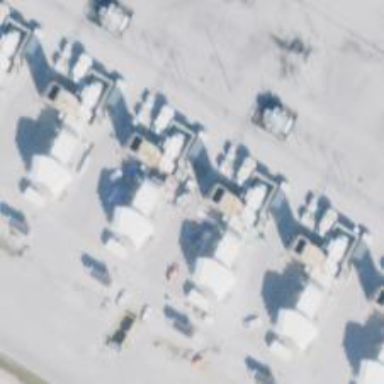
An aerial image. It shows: Gas-powered generator. It is gas turbine type generator.